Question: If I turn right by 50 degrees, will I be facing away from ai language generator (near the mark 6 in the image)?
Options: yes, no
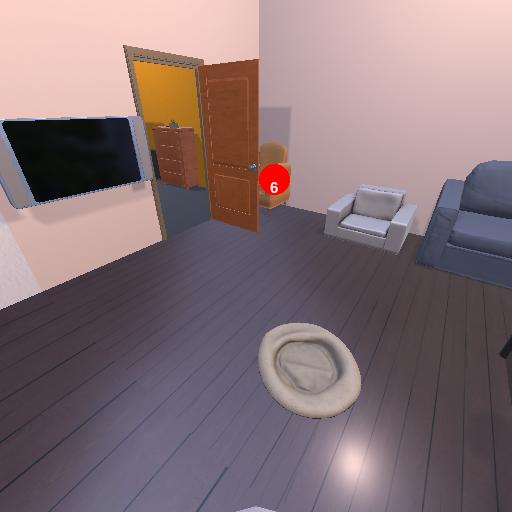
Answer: yes